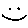
Label: smiley face